Question: I have three listviews in horizontalScrollView. I want to make each of them to occupy the full screen, by including them into a linearlayout which is set to (layout_width: match_parent, layout_height: match_parent). However, it doesn't work. As you see from the screenshot, the three listviews just tightly linked with one another.
Any suggestions so that the three listviews each occupies the full screen? THx a lot.

'''
<HorizontalScrollView
android:id="@+id/horizontalScrollView"
android:layout_width="fill_parent"
android:layout_height="fill_parent"
android:background="@color/page_bg_color">
<LinearLayout
android:layout_width="match_parent"
android:layout_height="match_parent"
android:orientation="horizontal">
<LinearLayout
android:layout_width="match_parent"
android:layout_height="match_parent"
android:orientation="vertical">
<ListView
android:layout_width="fill_parent"
android:layout_height="wrap_content"
android:id="@+id/tab_login_myFriends_requestList"
android:background="#ffffffff" />
</LinearLayout>
<LinearLayout
android:layout_width="match_parent"
android:layout_height="match_parent"
android:orientation="vertical">
<ListView
android:layout_width="fill_parent"
android:layout_height="wrap_content"
android:id="@+id/tab_login_myFriends_pendingList"
android:background="#ffffffff" />
</LinearLayout>
<LinearLayout
android:layout_width="match_parent"
android:layout_height="match_parent"
android:orientation="vertical">
<ListView
android:layout_width="fill_parent"
android:layout_height="wrap_content"
android:id="@+id/tab_login_myFriends_confirmedList"
android:background="#ffffffff" />
</LinearLayout>
</LinearLayout>
</HorizontalScrollView>
'''
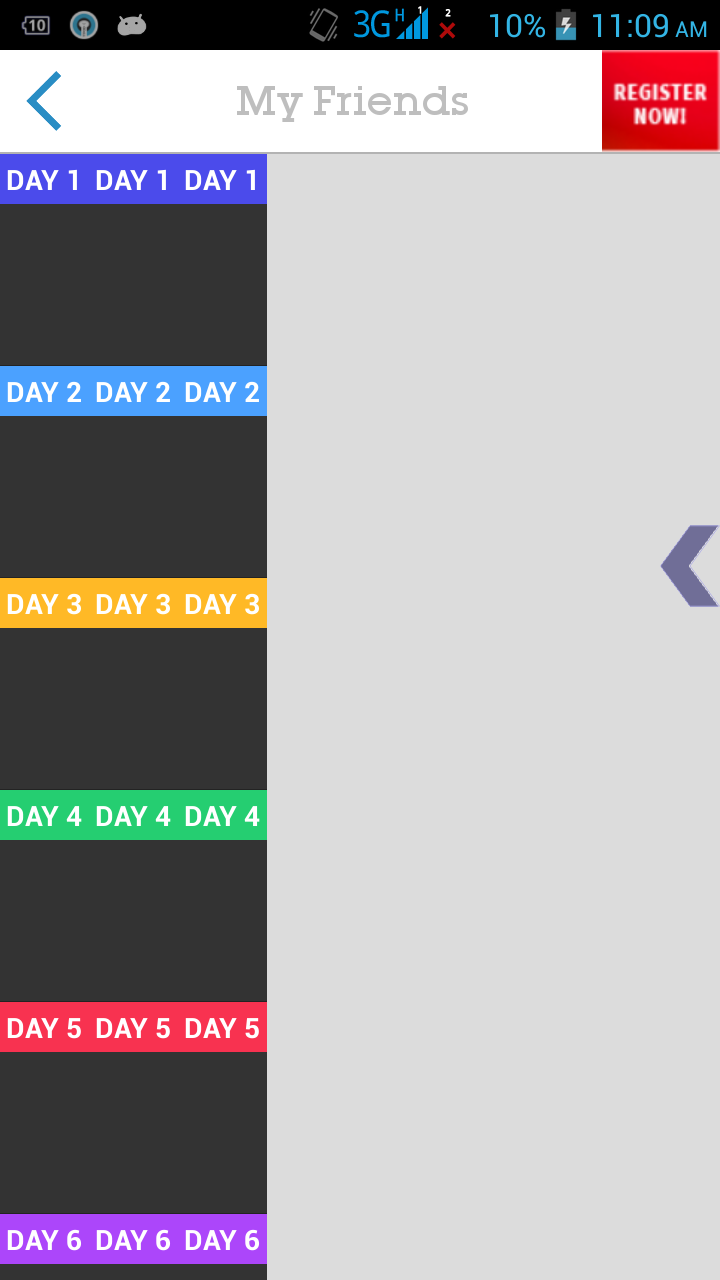
Answer: Use this,
<URL>
Set that to true. Also your listviews should probably have a weight attribute associated with them.
But I can't really figure out what you're trying to do. Maybe provide the xml and I'll guide you further.
I think what you're looking for is this,
<URL>